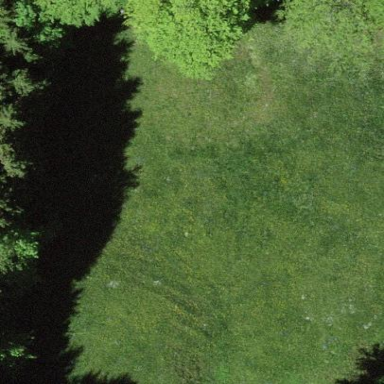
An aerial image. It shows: Beautiful meadow.